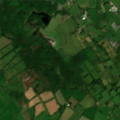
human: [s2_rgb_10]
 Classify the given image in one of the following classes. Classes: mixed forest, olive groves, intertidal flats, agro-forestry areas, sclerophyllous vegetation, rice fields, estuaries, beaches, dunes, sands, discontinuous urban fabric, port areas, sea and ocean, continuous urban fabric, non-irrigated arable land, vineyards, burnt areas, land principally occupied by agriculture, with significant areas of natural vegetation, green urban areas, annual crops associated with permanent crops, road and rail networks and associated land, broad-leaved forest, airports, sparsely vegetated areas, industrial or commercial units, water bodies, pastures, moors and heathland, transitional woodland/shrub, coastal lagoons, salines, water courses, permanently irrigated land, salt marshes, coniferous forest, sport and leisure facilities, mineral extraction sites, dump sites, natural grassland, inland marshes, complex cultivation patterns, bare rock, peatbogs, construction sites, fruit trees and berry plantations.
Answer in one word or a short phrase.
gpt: pastures, land principally occupied by agriculture, with significant areas of natural vegetation